Question: I'm trying to draw a 5 pointed star shape in openGL (Java) that is both filled and outlined. The code i'm using to draw it
'''
gl.glPushAttrib(GL.GL_ALL_ATTRIB_BITS);
try {
// set attributes for filling the shape
Color fillColor = Color.GREEN;
float[] rgb = fill.getRGBColorComponents(null);
gl.glColor4f(rgb[0], rgb[1], rgb[2], 1f);
gl.glEnable(GL.GL_POLYGON_SMOOTH);
gl.glPolygonMode(GL.GL_FRONT_AND_BACK, GL.GL_FILL);
gl.glEnable(GL.GL_POLYGON_OFFSET_FILL);
gl.glCallList(this.glListId);
// set attributes for outlining the shape
gl.glEnable(GL.GL_LINE_SMOOTH);
Color outline = Color.RED;
float[] rgb = outline.getRGBColorComponents(null);
gl.glColor4f(rgb[0], rgb[1], rgb[2], 1f);
gl.glPolygonMode(GL.GL_FRONT_AND_BACK, GL.GL_LINE);
gl.glLineWidth(5);
gl.glCallList(this.glListId);
}
finally {
gl.glPopAttrib();
}
'''
The creation of the call list just looks like:
'''
gl.glNewList(this.glListId, GL.GL_COMPILE);
gl.glBegin(GL.GL_POLYGON);
for (int j = 0; j < xCoords.length; j++) {
// 2d polygon
gl.glVertex2d(xCoords[j], yCoords[j]);
}
gl.glEnd();
'''
When I do this, the outline of the star draws perfectly, but the fill color bleeds outside the edges of the outline (if I draw it without the outline, the polygon looks does not look crisp either). Any ideas why?
EDIT: I added a screenshot showing the problem

thanks,
Jeff
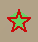
Answer: Depending on what you mean by "star shape", remember that <URL> can only render convex polygons correctly:
> 'GL_POLYGON':Draws a single, convex polygon.
Vertices 1 through N define this
polygon.